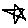
Label: star